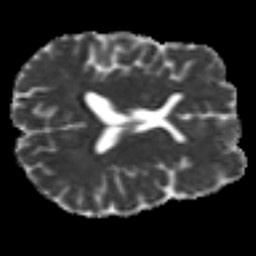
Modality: MD
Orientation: axial
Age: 40
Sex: male
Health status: ill
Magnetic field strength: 3 T
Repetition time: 9 s
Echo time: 0.093 s